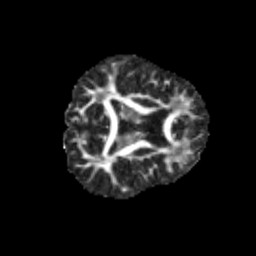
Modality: FA
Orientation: axial
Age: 11
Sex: male
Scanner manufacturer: siemens
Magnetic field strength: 3 T
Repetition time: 3.8 s
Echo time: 0.07 s